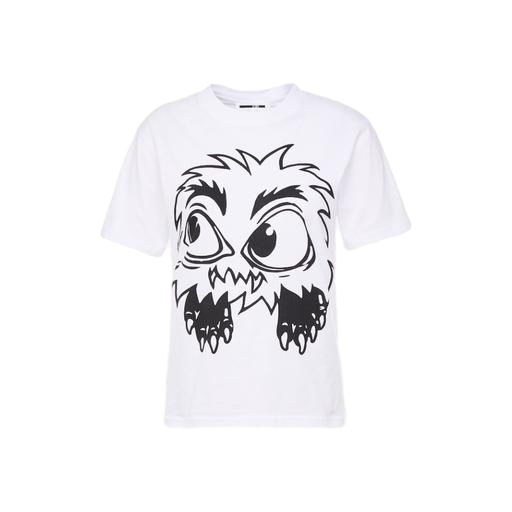
white evil twin bad t-shirt, white eye print t-shirt, graphic t-shirt, white background